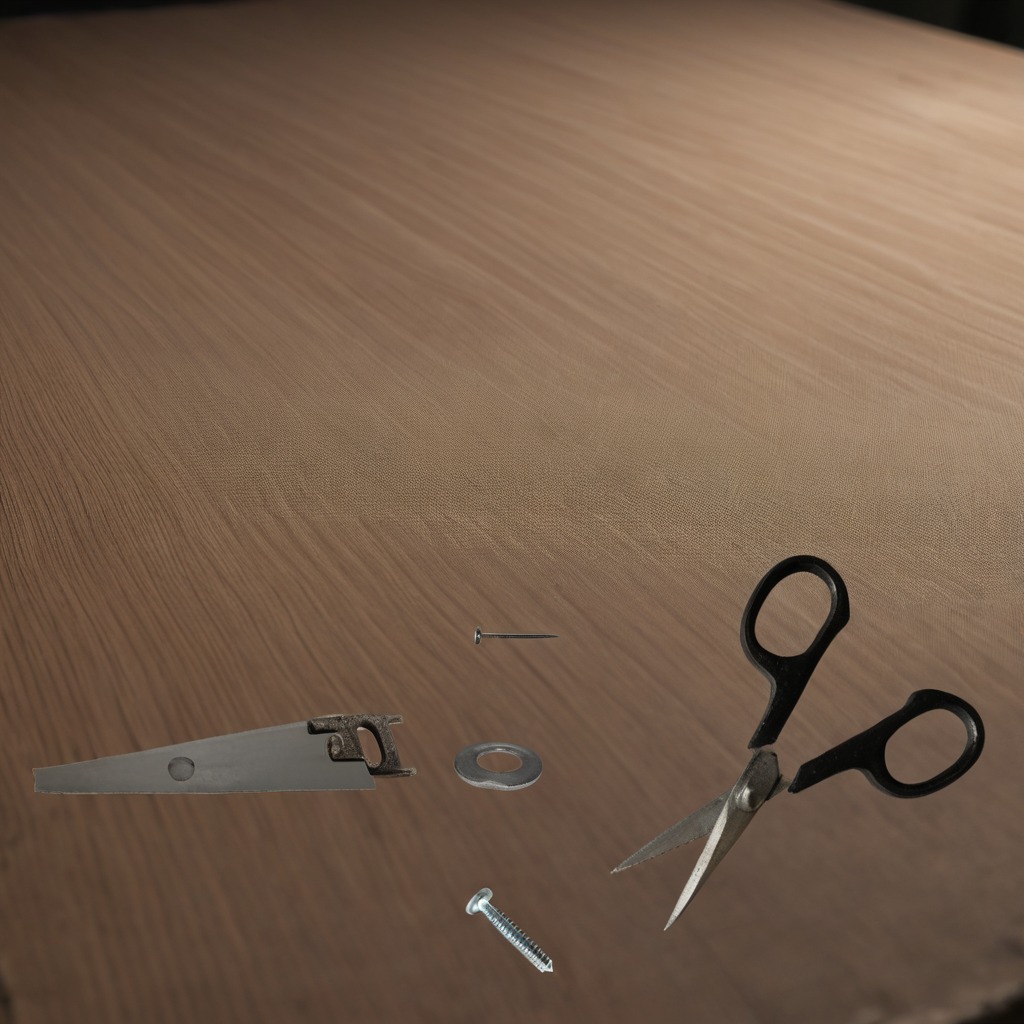
A flat metal washer, a metal machine screw, an iron nail, a handheld metal saw, and a pair of scissors are lying on the wooden table.